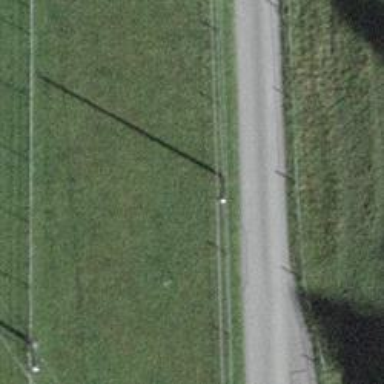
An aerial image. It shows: Utility pole as the man-made structure.